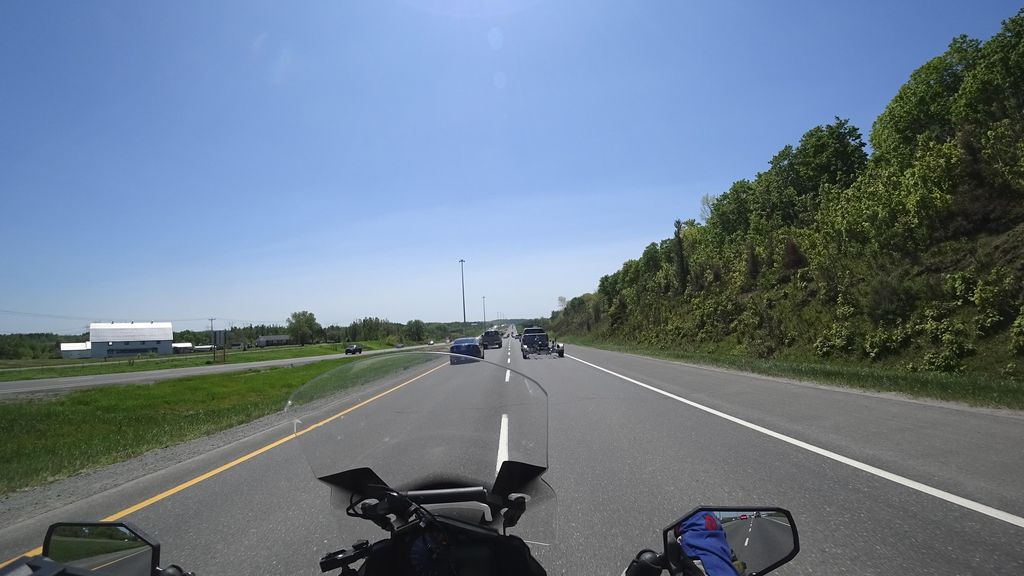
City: quebec_city